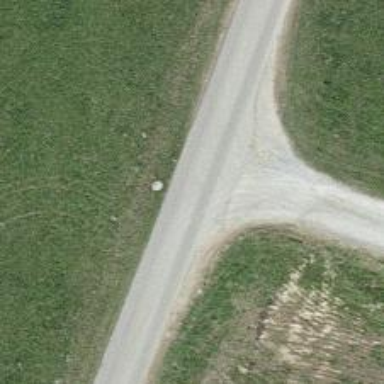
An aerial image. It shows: Unclassified road with concrete surface.